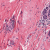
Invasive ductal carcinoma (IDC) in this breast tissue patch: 0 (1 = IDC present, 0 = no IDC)